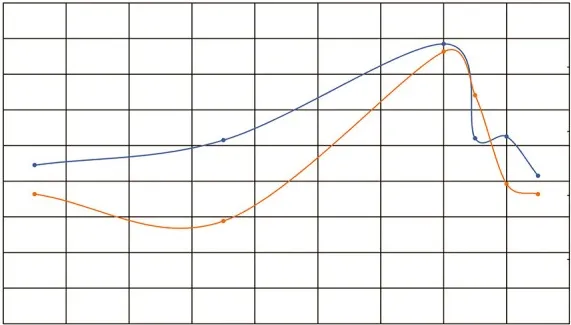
Trend of serum calcium and creatinine after washout of infected joint with Stimulan beads. Creatinine (Cr) mg/dL, Calcium (Ca2+) mg/dL.
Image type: chart (chart)